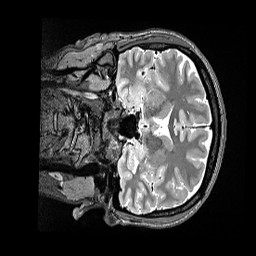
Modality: T2w
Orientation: coronal
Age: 29
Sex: female
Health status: ill
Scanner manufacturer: siemens
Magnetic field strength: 3 T
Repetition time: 3.2 s
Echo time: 0.564 s